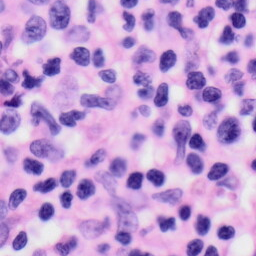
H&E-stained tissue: Skin